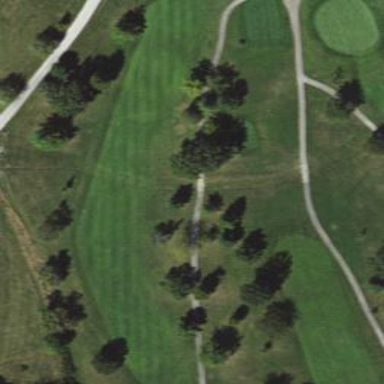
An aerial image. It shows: Golf fairway surrounded by grass.